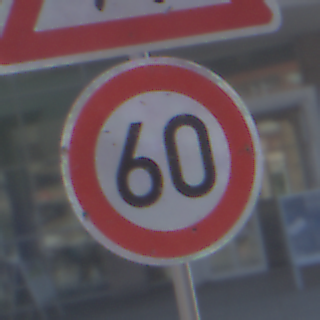
Verkehrszeichen: Geschwindigkeit60
Zusatzzeichen oben: FussgaengerLinks
Umgebung: Outdoor, Urban
Tageszeit: MorningAfternoon
Wetter: Clear
Licht: Natural
Jahreszeit: NotSpecified
Kontrast: HighContrast